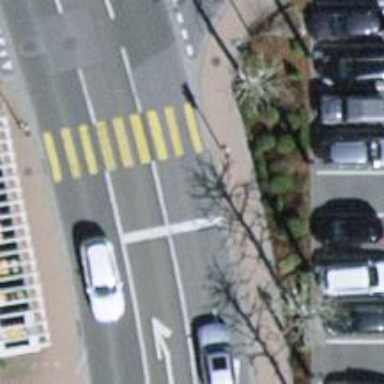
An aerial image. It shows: Road with traffic signals.